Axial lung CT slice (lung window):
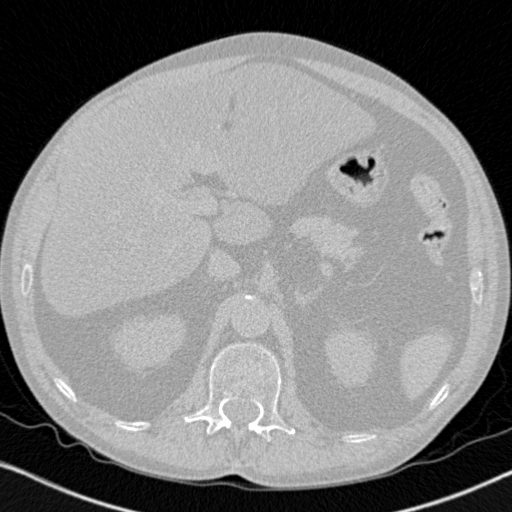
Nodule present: no